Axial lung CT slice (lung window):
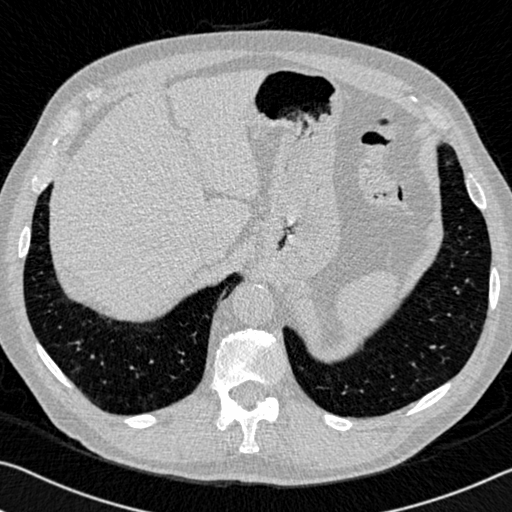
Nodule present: no